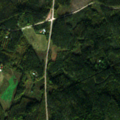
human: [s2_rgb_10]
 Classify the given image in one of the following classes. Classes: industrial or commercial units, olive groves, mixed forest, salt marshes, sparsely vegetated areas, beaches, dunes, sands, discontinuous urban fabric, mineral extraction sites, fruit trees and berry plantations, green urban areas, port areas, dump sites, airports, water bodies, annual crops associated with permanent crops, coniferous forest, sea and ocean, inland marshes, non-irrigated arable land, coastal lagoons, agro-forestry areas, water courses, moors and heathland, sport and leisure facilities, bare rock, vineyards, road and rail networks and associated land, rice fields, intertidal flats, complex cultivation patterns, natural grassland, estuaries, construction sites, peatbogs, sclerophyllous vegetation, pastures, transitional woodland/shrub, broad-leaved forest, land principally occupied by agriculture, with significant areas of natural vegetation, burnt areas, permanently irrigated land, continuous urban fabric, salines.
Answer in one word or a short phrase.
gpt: land principally occupied by agriculture, with significant areas of natural vegetation, coniferous forest, mixed forest